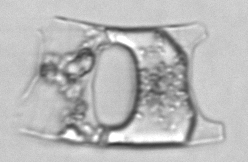
Label: Eucampia